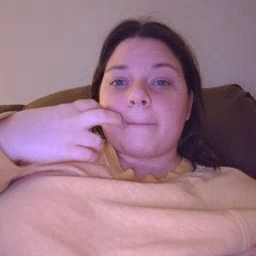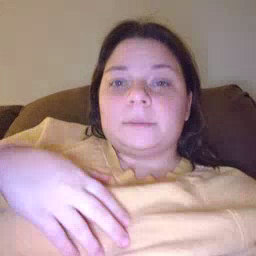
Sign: gum